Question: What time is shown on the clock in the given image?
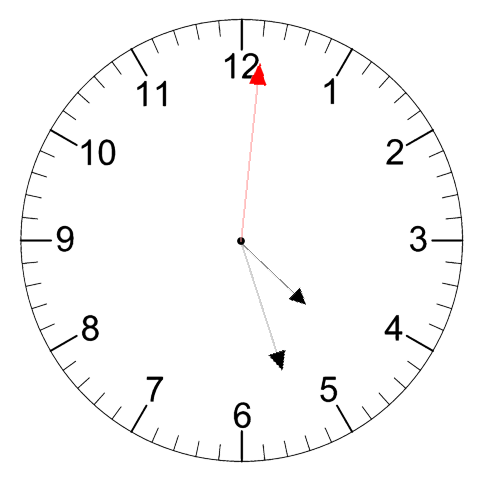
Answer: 04:27:01